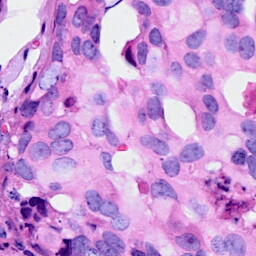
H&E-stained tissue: Breast